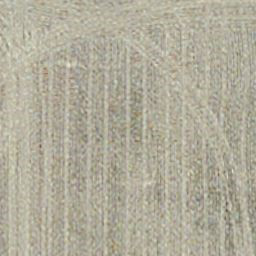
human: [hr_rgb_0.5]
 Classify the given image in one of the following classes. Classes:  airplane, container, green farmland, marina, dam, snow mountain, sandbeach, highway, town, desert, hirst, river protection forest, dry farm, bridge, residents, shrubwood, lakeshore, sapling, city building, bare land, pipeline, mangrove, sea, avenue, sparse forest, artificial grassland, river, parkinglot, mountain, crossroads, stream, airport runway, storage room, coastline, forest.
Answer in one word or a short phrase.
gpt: dry farm